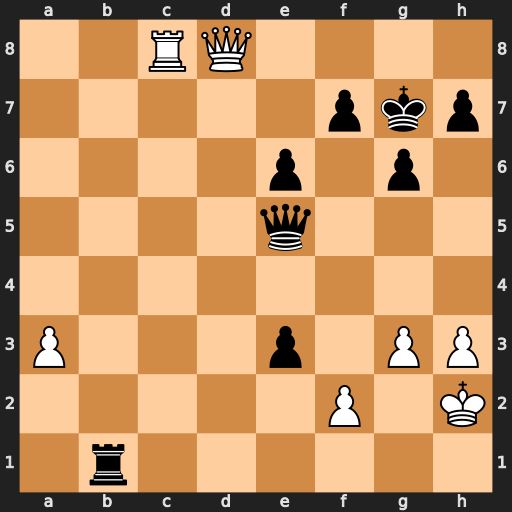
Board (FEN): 2RQ4/5pkp/4p1p1/4q3/8/P3p1PP/5P1K/1r6
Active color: w
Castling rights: -
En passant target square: -
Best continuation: Qh8+ Kh6 Qxe5